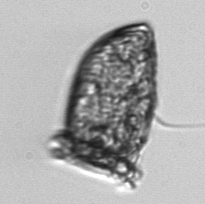
Label: Dinophysis_norvegica